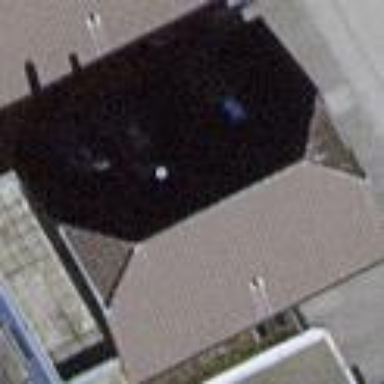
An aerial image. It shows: Terrace building.